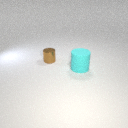
large cyan rubber cylinder in front of small brown metal cylinder